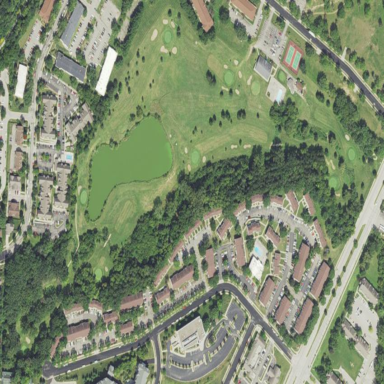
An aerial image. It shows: Golf course surrounded by greenery.